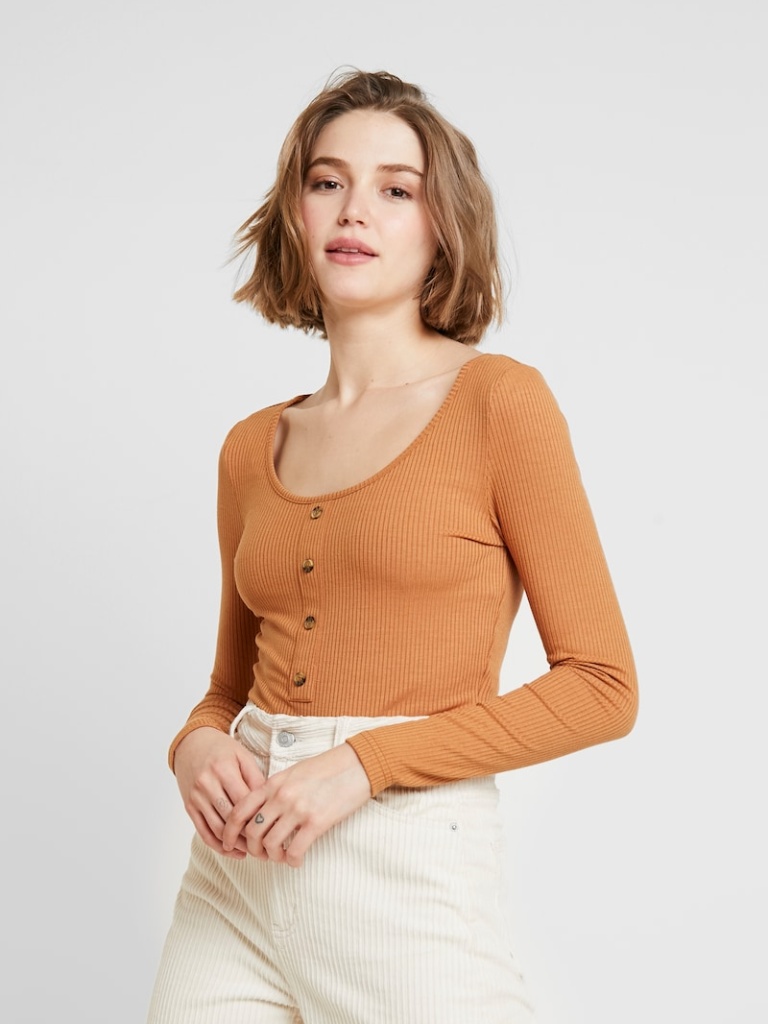
ribbed tight a long-sleeved with the sleeves down hip length Fully Tucked in scoop bodysuit